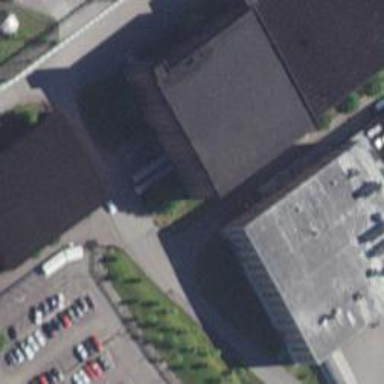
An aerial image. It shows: Part of building is shown in the image.